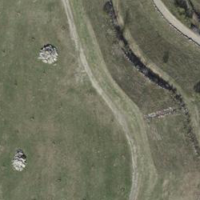
EUNIS habitat code: 56
Species observed at this site:
Phytolacca americana